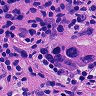
Metastatic tissue present: yes